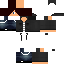
A female human skin with dark skin, wearing brown long hair dressed in a blue hoodie and black jeans, featuring a closed mouth.